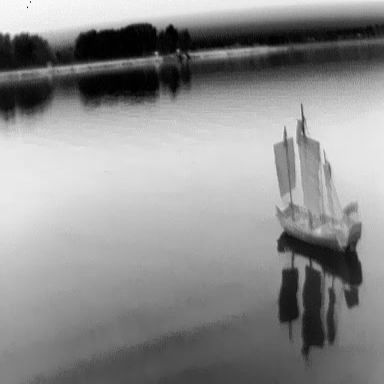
There is a sailboat in the infrared image.